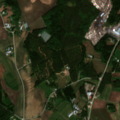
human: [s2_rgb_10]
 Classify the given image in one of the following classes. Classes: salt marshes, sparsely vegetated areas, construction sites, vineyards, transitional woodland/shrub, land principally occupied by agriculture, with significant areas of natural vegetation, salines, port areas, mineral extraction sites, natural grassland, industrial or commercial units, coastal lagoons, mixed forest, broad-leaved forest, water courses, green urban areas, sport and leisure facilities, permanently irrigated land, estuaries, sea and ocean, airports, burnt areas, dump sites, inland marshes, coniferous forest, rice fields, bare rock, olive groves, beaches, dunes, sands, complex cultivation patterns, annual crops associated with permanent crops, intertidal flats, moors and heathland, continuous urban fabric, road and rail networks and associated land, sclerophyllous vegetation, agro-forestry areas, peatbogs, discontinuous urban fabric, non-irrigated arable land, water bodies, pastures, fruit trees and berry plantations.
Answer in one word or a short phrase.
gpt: discontinuous urban fabric, non-irrigated arable land, land principally occupied by agriculture, with significant areas of natural vegetation, coniferous forest, mixed forest